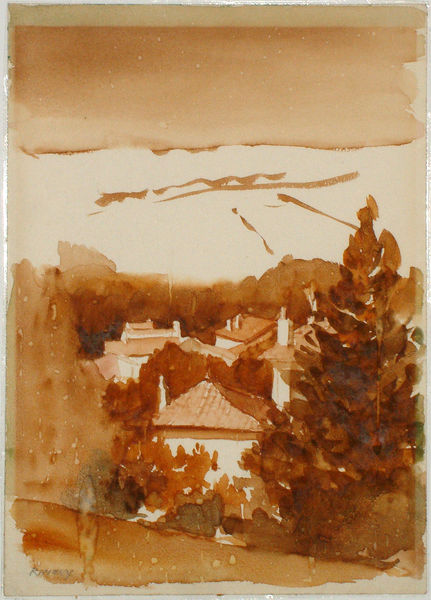
Titel: Landscape, Landscape
Künstler: Fedor Rimskii
Standort: Amherst (Massachusetts, USA)
Institution: Mead Art Museum, Amherst College
Schlagwörter: red, painting, yellow, brown, clouds, sky, tree, building, house, landscape, mountain, orange, sea, houses, roof, trees, village, forest, bushes, villa, still life, ink, buildings, watercolor, watercolour, bush, cottage, lanscape, sunset, wash, rust, chimney, land, outdoor, sepia, skyline, greenery, lang, monotone, veiw, bushery, shrubery, spruce, spruce tree